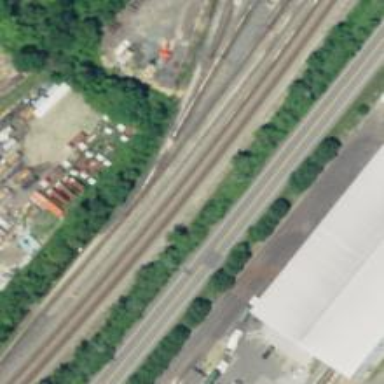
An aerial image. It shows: Railway siding for service.